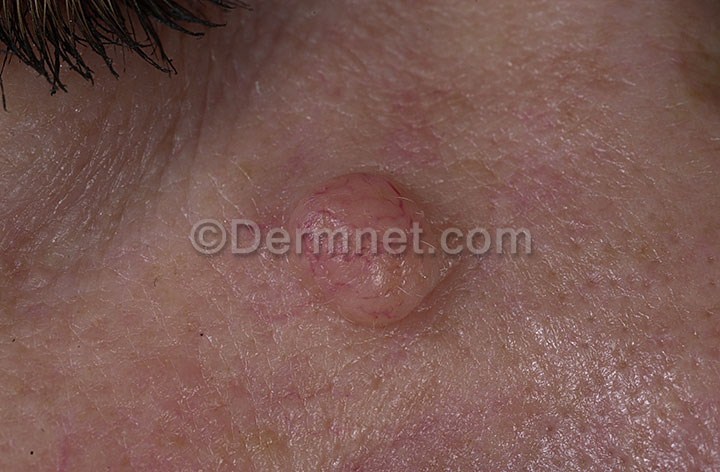
Disease: Melanoma Skin Cancer Nevi and Moles